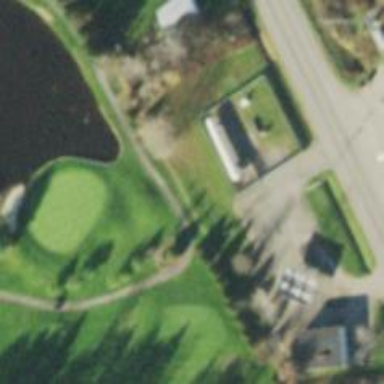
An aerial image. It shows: Service road designated as golf cart path.